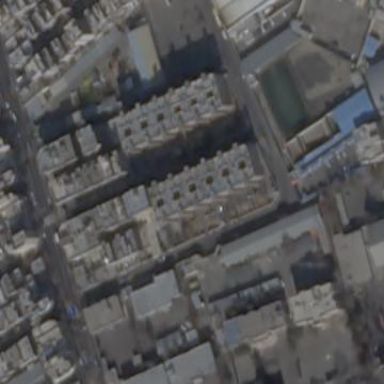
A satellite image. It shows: View of apartment building.